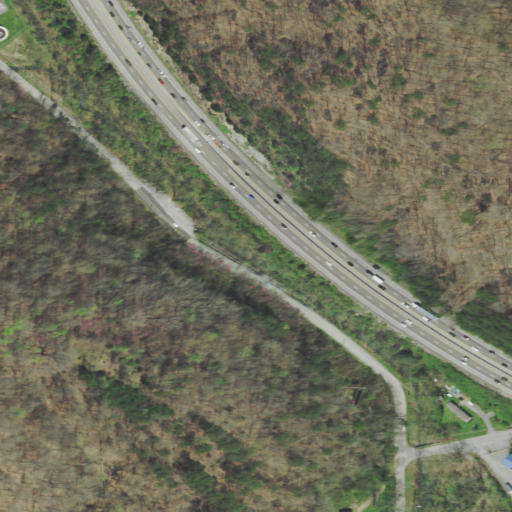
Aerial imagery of gap in Tennessee named Diggs Gap containing deciduous forest, open development, medium intensity development, low intensity development, high intensity development, pasture, woody wetlands, and mixed forest